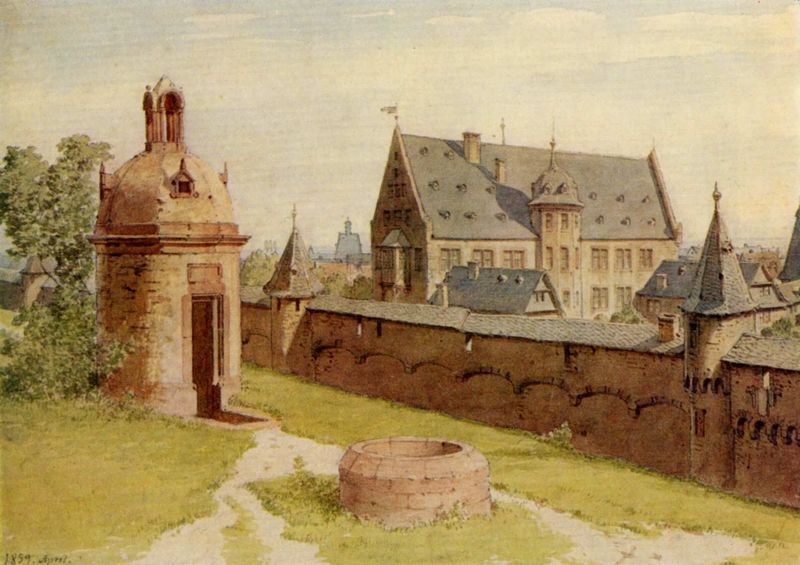
Titel: Frankfurt am Main, Waisenhaus auf dem Klapperfeld vom Wall über dem Friedberger Tor aus
Künstler: Carl Theodor Reiffenstein
Standort: Frankfurt (am Main)
Institution: Historisches Museum
Schlagwörter: baum, blau, blätter, himmel, laub, schatten, weiß, wolken, aquarell, bäume, grün, landschaft, ocker, stadt, braun, fenster, grau, laterne, licht, schwarz, strasse, tür, ausblick, dach, gebäude, gras, haus, park, rasen, rot, schloss, weg, wiese, wolke, beige, stein, steine, signatur, häuser, strauch, busch, gebüsch, kirche, pfad, sonne, sträucher, wege, spitzen, pflanze, gotik, renaissance, brunnen, kamin, kamine, schornstein, turm, turmspitze, garten, sommer, fassade, fahne, sonnenlicht, dächer, giebel, mauer, schornsteine, ziegel, kies, kuppel, treppe, wachhaus, baumkronen, grass, tor, zinnen, stadtansicht, bögen, eingang, erker, zisterne, antike, burg, gemalt, türmchen, türme, palast, festung, gauben, loch, rathaus, wimpel, risalit, sandstein, schiefer, mittelalter, romanik, sonnenschein, kapelle, stadtmauer, grpn, herrenhaus, pavillon, gestrüpp, abtei, mausoleum, mittelalterlich, bäum, grabmal, monument, zinne, schindeldächer, vorstadt, satteldach, rundbau, ziegelmauer, gemauert, dachreiter, naturstein, kastell, wehrmauer, wachtürme, schlossmauer, stadtvedute, trum, wehrtürme, schieferdach, burgberg, vor, aquarelll, mauertürme, dach dächer, entlastungsbögen, tümchen, einganf